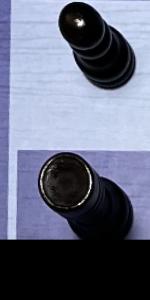
Label: Rook_Black